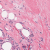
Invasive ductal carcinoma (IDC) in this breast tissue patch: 0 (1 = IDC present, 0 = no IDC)